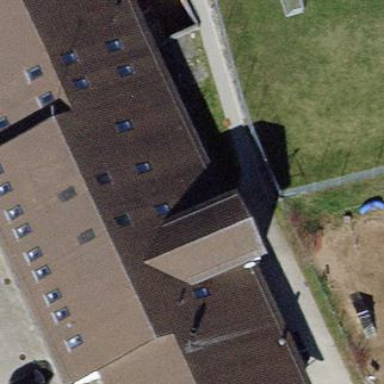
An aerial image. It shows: Community centre building.